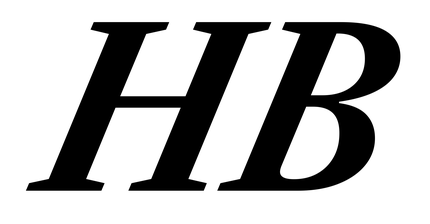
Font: LibreCaslonText-Italic_Bold_Italic